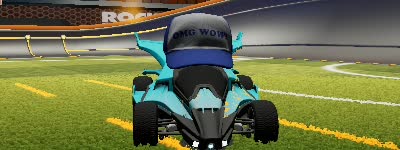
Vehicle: aftershock